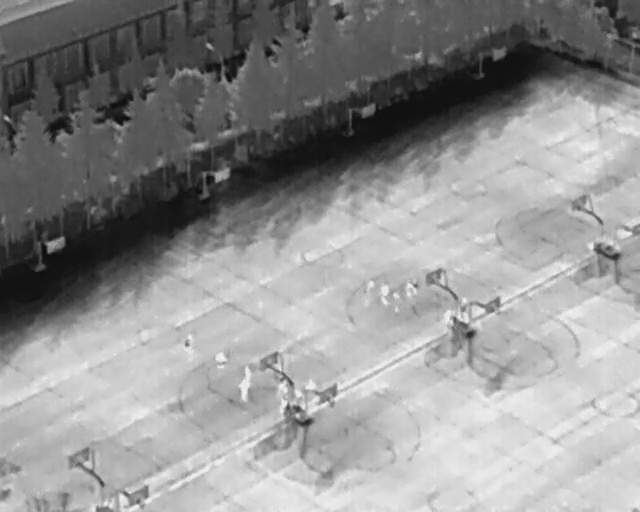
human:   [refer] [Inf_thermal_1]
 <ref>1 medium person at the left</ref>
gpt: <box>[[27, 66, 31, 68, 2]]</box>

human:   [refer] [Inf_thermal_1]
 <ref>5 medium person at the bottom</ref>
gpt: <box>[[32, 69, 36, 71, 2], [36, 75, 39, 76, 2], [37, 71, 39, 73, 2], [47, 74, 50, 76, 2], [42, 74, 45, 76, 2]]</box>

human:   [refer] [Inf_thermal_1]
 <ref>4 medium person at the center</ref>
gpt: <box>[[55, 55, 59, 57, 2], [57, 56, 62, 58, 2], [60, 58, 63, 59, 2], [63, 54, 66, 56, 2]]</box>